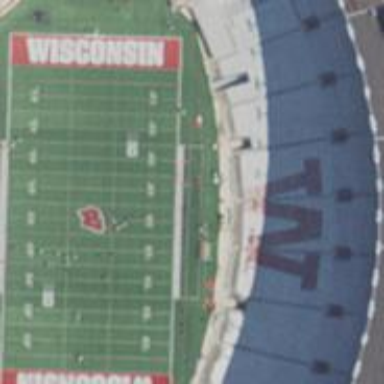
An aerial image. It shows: American football pitch.